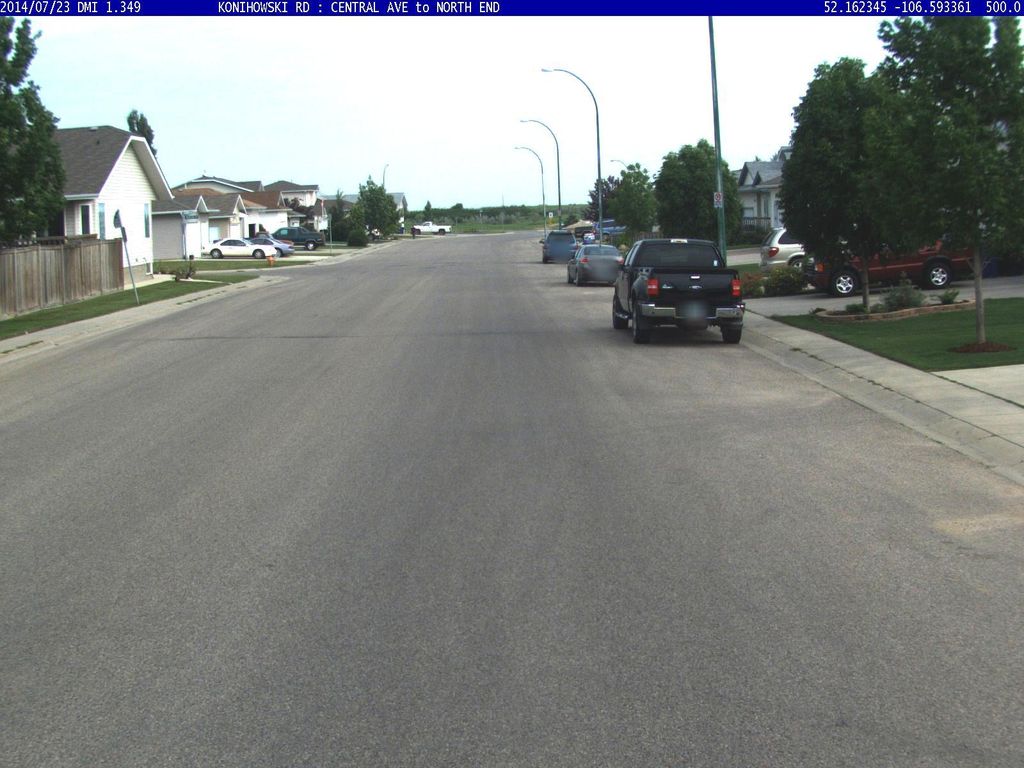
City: saskatoon